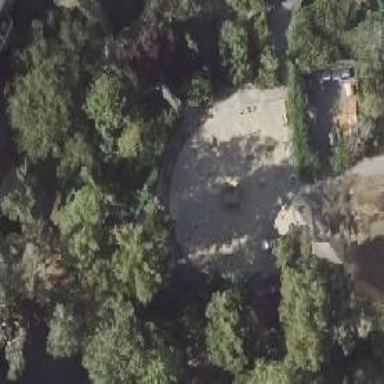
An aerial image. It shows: Playground area for leisure activities on the land.